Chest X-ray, AP view. Patient: 67 years old, sex F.
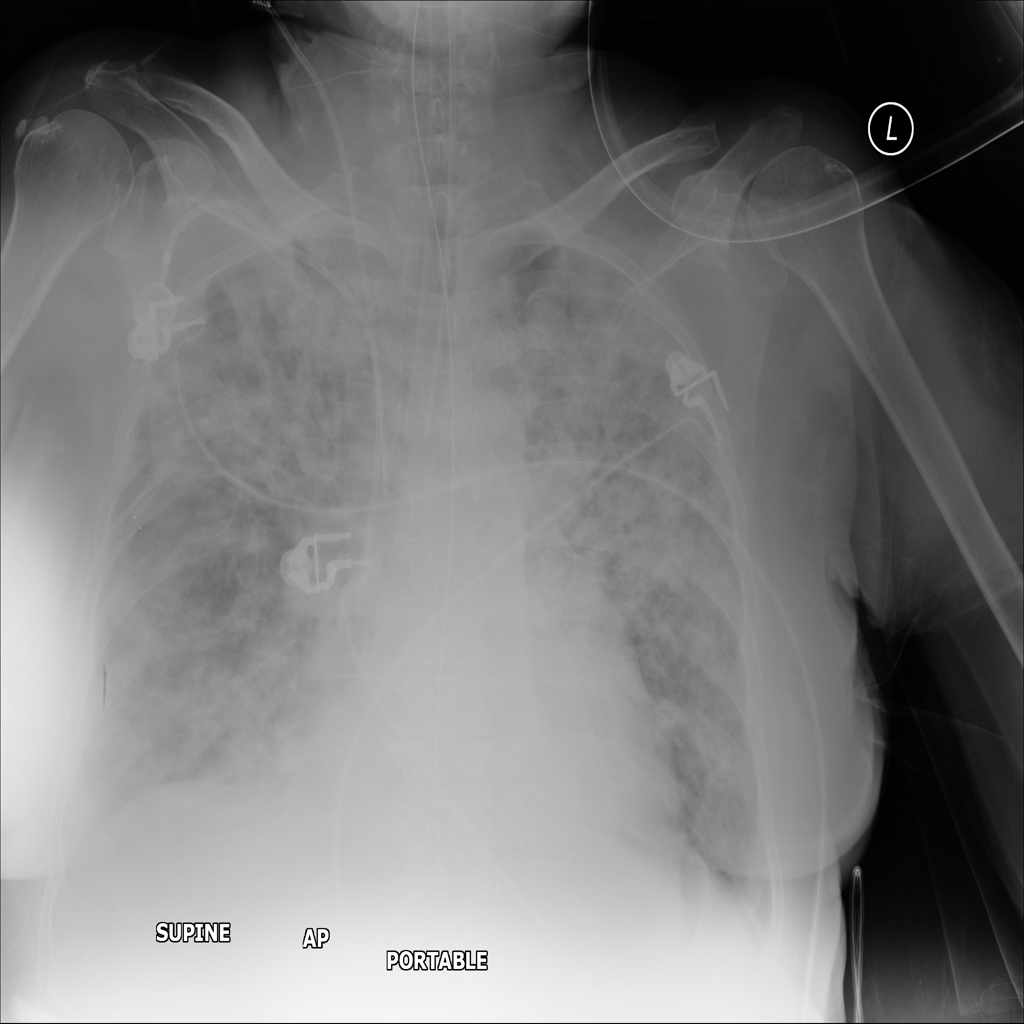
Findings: Infiltration